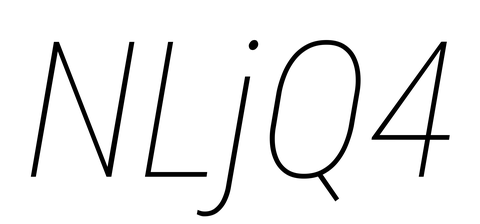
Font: Roboto-Italic_Condensed_Thin_Italic